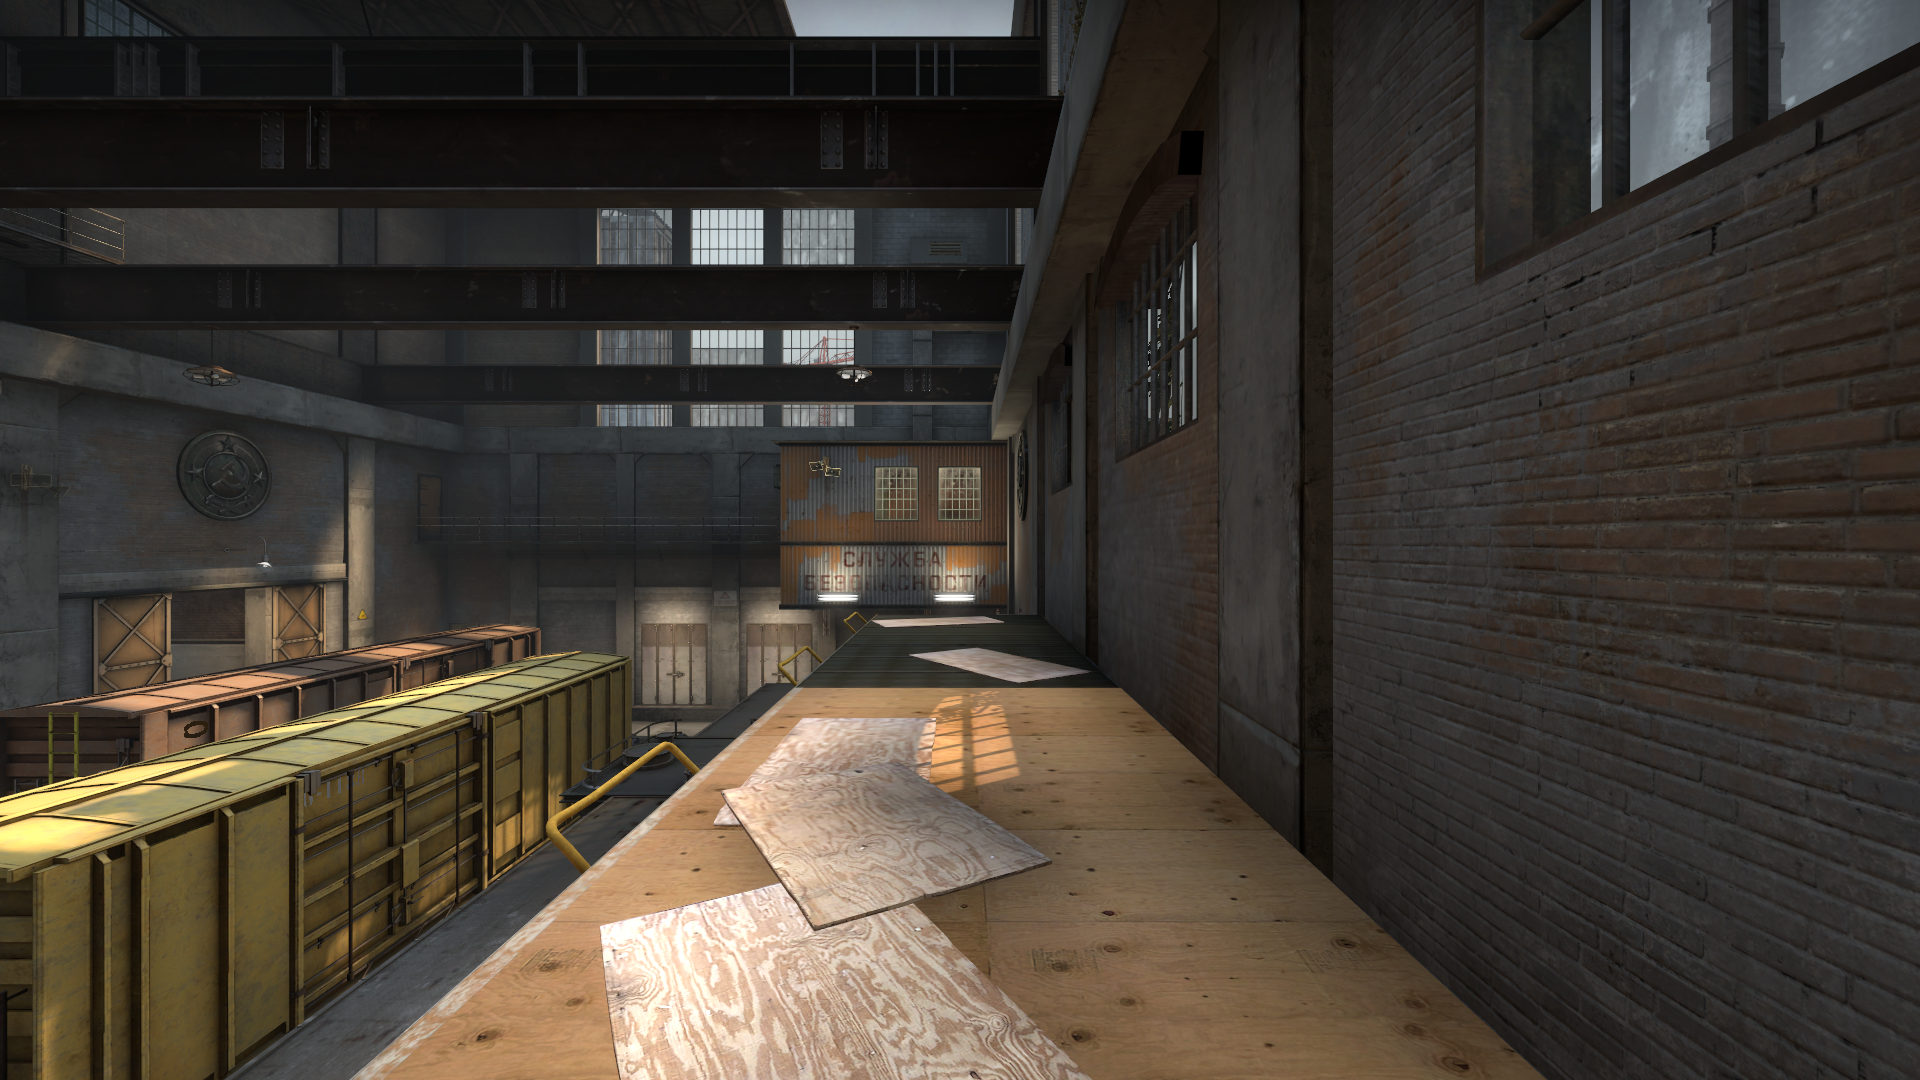
Map: de_train